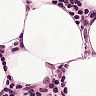
Metastatic tissue present: no